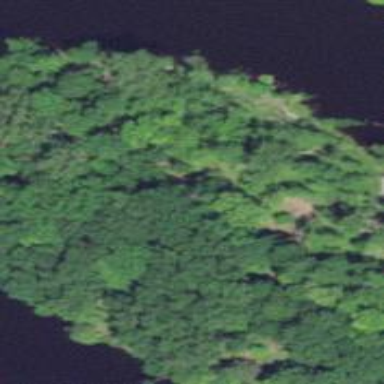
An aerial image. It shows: Beautiful woodland area.